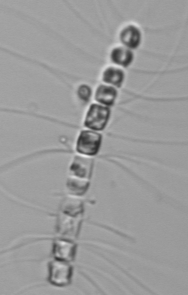
Label: Chaetoceros